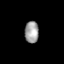
Tissue: prostate
Cell type: T cells
Senescence score: 0.8105
Nuclear area (px): 298
Mean DAPI intensity: 159.315